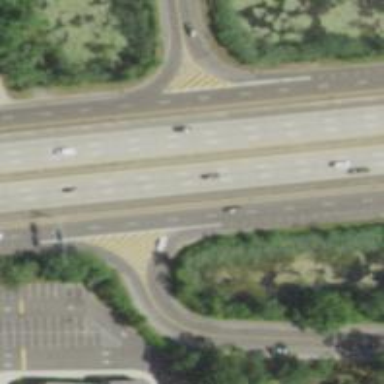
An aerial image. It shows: Cloverleaf junction with secondary link road.